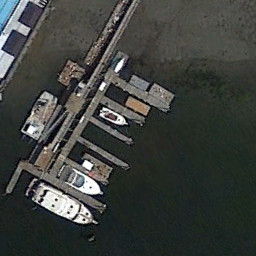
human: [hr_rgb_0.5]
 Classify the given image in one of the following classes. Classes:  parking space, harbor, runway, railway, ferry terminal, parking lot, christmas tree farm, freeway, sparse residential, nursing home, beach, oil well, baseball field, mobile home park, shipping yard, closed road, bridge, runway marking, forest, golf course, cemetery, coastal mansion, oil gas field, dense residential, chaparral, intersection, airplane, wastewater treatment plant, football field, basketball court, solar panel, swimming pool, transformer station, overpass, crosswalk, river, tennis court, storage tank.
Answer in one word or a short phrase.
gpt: ferry terminal